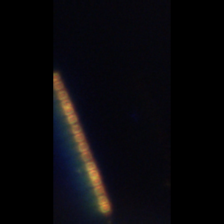
Taxon: Chaetoceros
Group: Diatoms